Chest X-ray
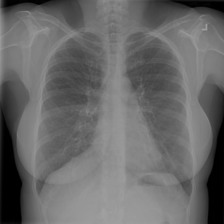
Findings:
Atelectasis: negative
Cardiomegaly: negative
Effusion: negative
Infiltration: negative
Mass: negative
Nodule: negative
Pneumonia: negative
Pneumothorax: negative
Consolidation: negative
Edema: negative
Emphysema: negative
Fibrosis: negative
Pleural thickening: negative
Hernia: negative